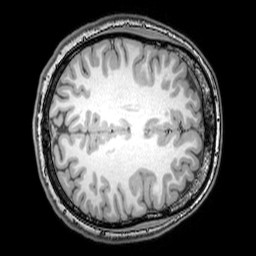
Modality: T1w
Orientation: axial
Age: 22
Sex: female
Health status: healthy
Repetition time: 0.081 s
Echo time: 0.037 s